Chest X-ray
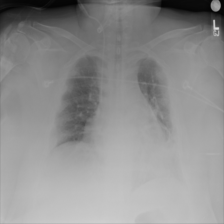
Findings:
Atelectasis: negative
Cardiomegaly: negative
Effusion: negative
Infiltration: negative
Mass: negative
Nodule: negative
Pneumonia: negative
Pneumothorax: negative
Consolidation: negative
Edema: negative
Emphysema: negative
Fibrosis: negative
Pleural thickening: positive
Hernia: negative